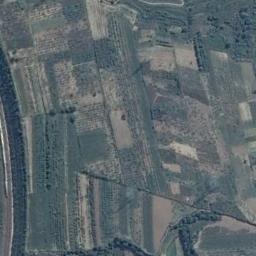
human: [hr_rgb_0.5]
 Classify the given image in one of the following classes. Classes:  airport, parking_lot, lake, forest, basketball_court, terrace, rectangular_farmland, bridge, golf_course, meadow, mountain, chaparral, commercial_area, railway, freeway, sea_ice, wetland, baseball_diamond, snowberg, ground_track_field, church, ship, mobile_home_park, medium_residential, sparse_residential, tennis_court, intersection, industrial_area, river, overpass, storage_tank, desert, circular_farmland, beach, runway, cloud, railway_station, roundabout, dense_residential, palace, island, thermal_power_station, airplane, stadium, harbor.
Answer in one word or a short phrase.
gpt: terrace